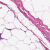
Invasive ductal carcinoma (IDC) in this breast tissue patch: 0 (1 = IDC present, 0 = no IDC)